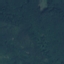
Label: Forest